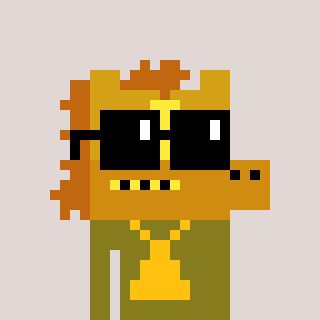
a pixel art character with square black sunglasses, a yellow horse-shaped head and a gunk-colored body on a warm background